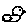
Label: bird